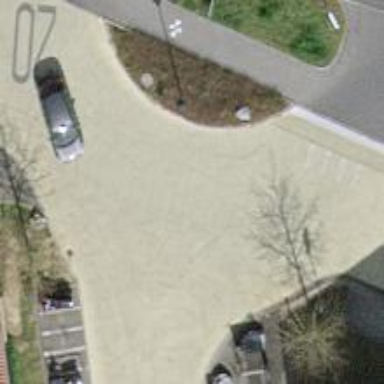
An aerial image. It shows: Asphalt road designated as living street.